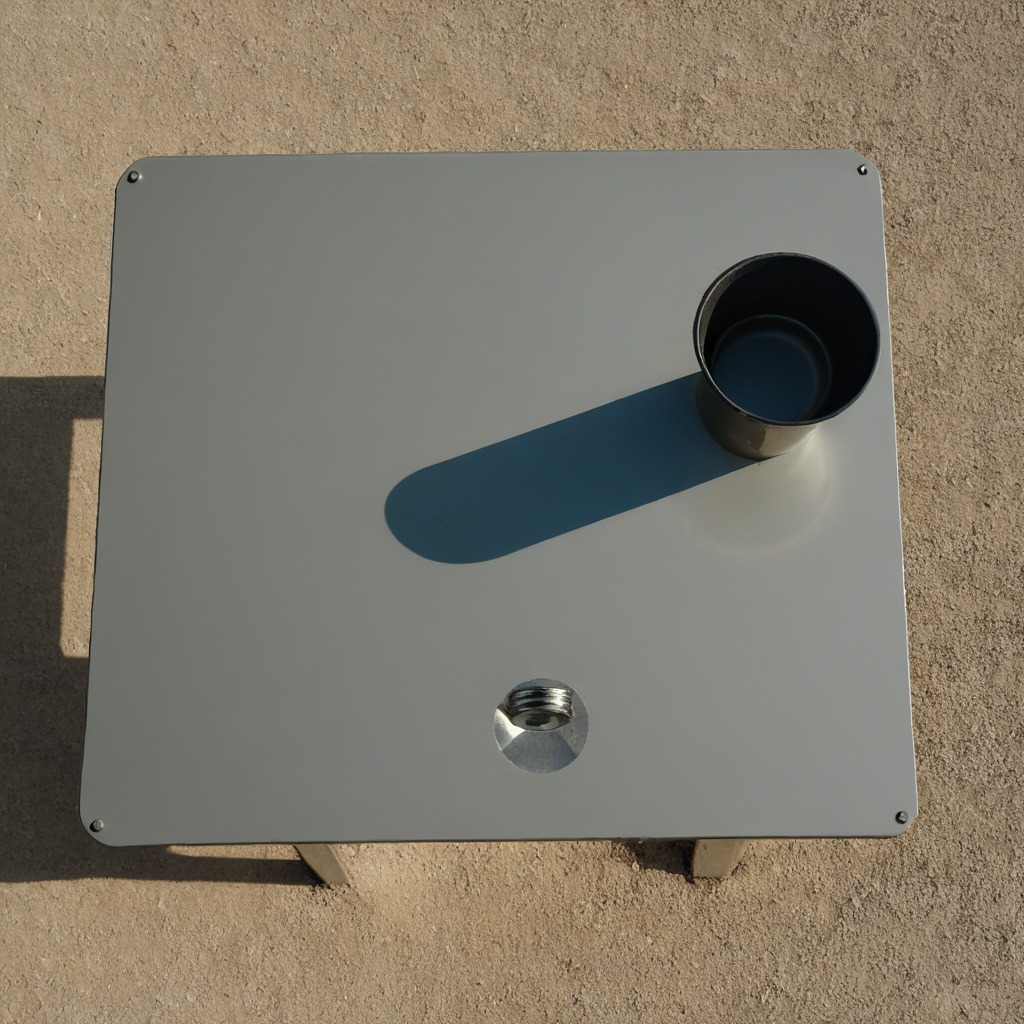
A metal nut is lying on a utility table in a temporary outdoor tool station.